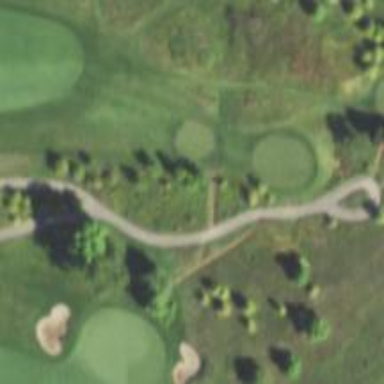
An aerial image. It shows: Footway that doubles as golf path.